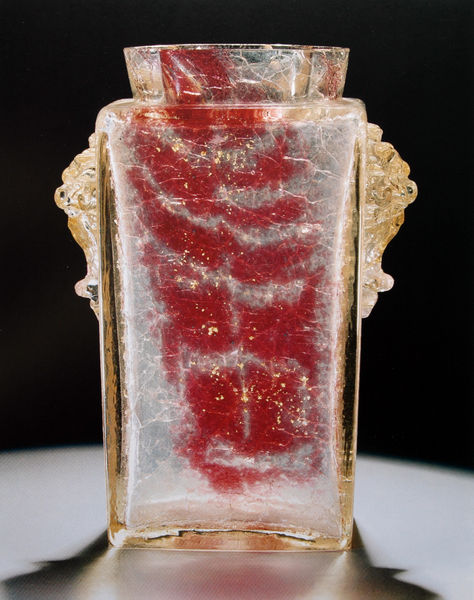
Titel: Vase "plat à tête de chimère"
Künstler: Eugène Rousseau
Institution: Sammlung Gerda Koepff
Schlagwörter: schatten, weiß, gelb, ocker, glas, hintergrund, licht, mitte, orange, schwarz, tisch, rot, beige, muster, ornament, stein, hals, boden, gold, kelch, craquelee, rund, henkel, vase, seitlich, farbe, formen, beleuchtung, rand, luft, symmetrie, ornamente, verzierung, glänzend, farn, bauch, foto, fotografie, photographie, griff, schimmer, gefäß, blut, eckig, form, tischplatte, trüb, photo, griffe, karaffe, öffnung, schattenwurf, kristall, farbfoto, durchsichtig, rechteckig, durchscheinen, lichtreflex, schnecken, objekt, schimmern, behälter, purpur, scheinen, gläsern, mundgeblasen, schimmernd, aufsatz, pulver, quadratisch, gel, marmelade, bergkristall, behältnis, krakelee, kristalle, attachen, aufsätze, glaskunst, milchig, murano, rotglas, seitlich4schatten, öffnug